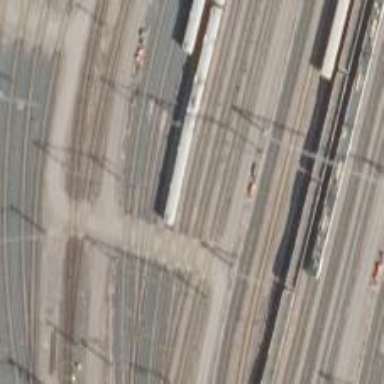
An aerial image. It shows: Rail yard with electrified contact lines for the railway.